Field crop: maize
Growth stage: 2
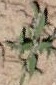
Species: atriplex